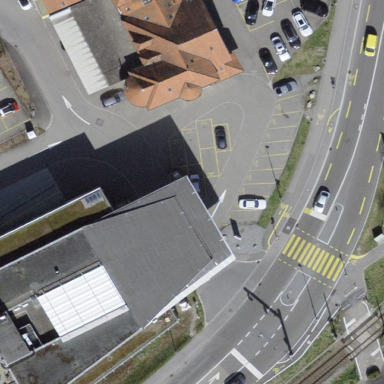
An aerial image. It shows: View of roof of building.